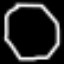
Label: octagon